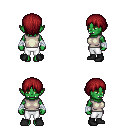
a pixel art fantasy rpg character, female body template, orc, green skin, white sleeveless shirt, white pants, brunette plain hairstyle, white cloth bandages, black shoes, four views (front, back, left, right), 2x2 character sprite sheet, small pixel art, hard edges, no anti-aliasing